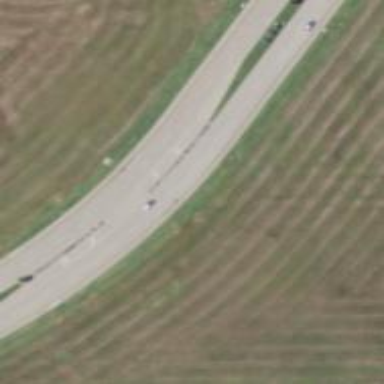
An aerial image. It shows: Tertiary link road.